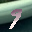
Label: 9